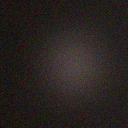
Screen state: off